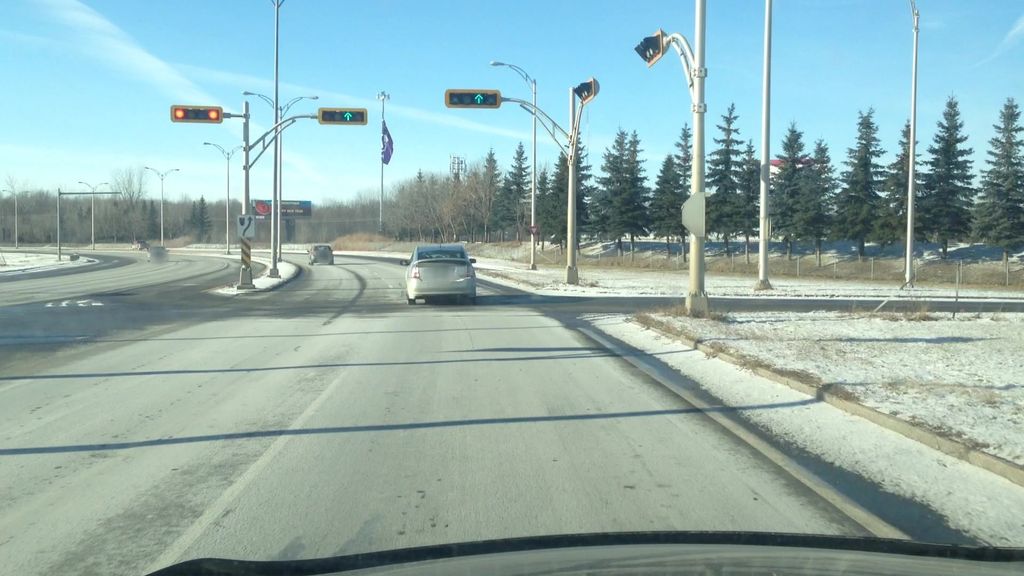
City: montreal